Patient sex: M
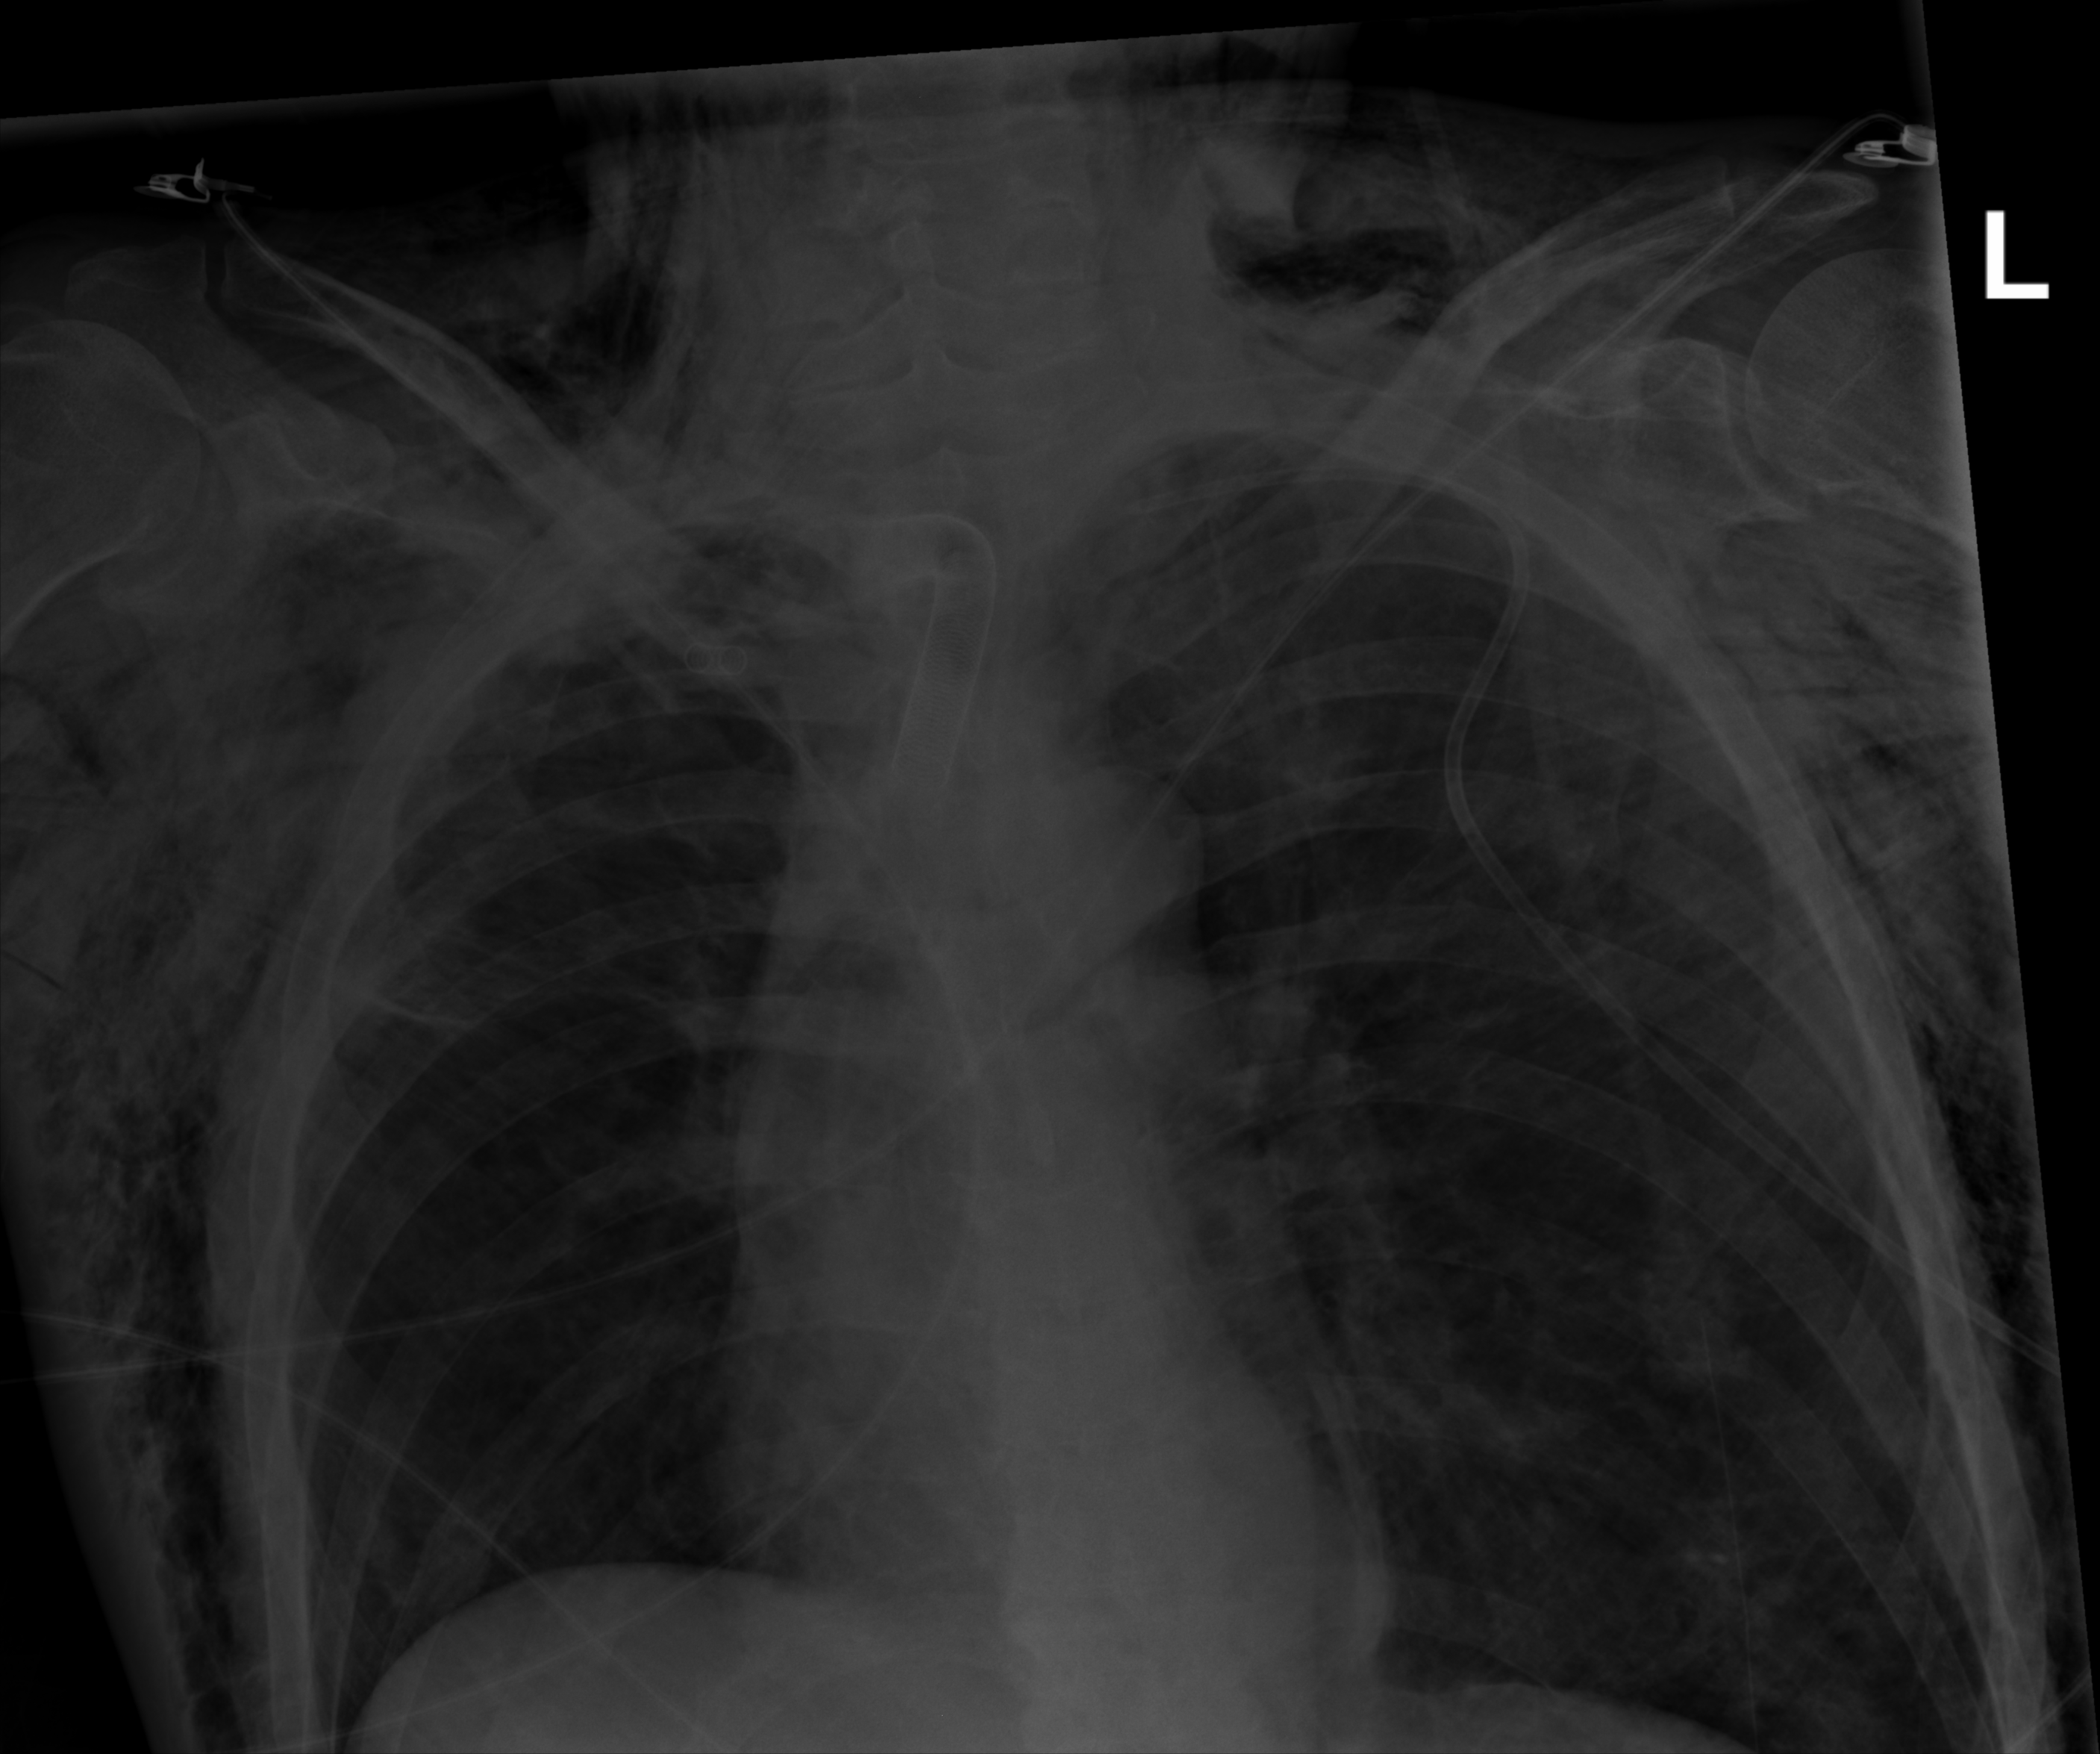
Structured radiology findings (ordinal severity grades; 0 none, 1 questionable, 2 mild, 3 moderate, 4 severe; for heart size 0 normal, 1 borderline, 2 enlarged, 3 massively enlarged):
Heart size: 0
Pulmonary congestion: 0
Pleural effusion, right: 0
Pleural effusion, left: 0
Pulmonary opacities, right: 0
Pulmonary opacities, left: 0
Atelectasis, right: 2
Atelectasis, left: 0